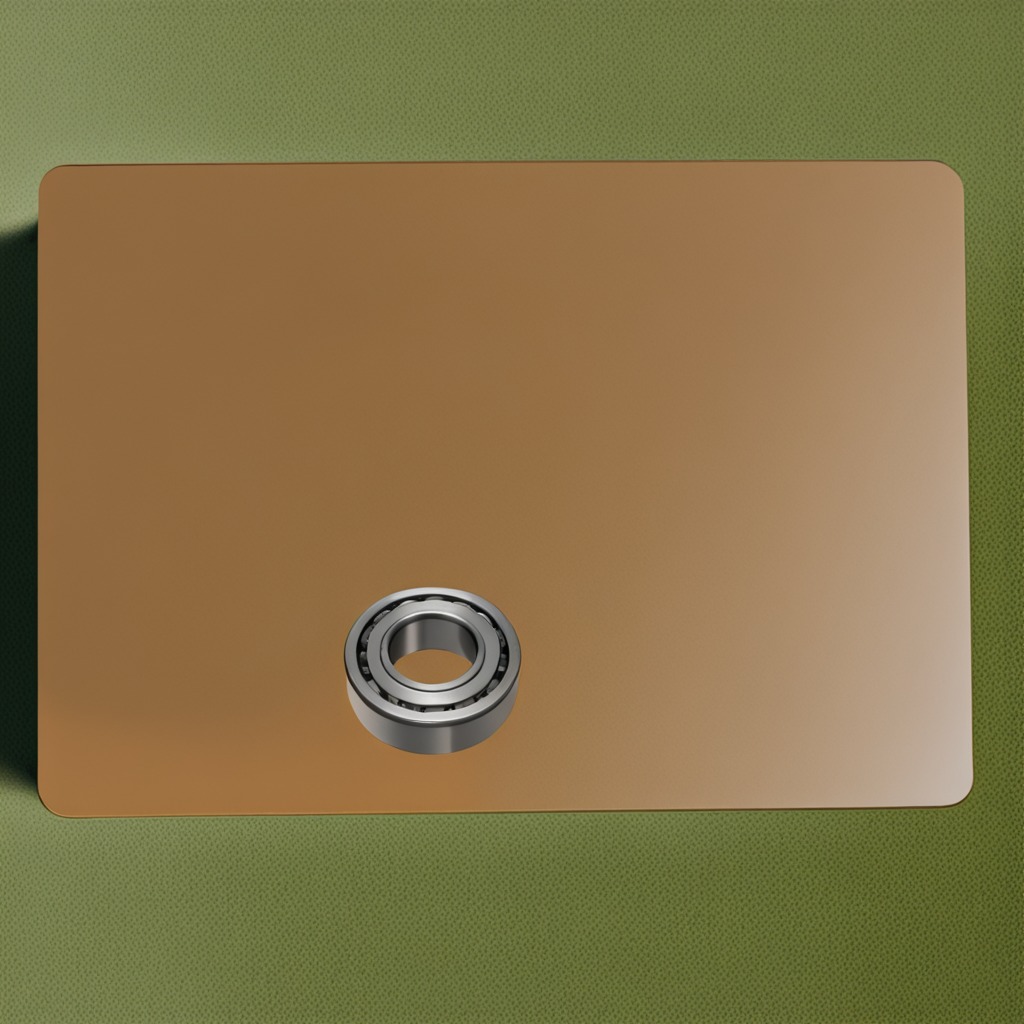
A metal ball bearing is lying on the textured surface of a clean utility table in a temporary outdoor tool station afternoon light present textured surface